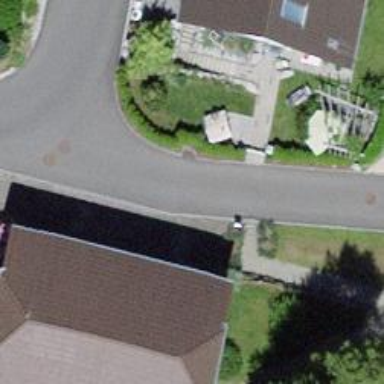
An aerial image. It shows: Asphalt road in residential area.